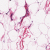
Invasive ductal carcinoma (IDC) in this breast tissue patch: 0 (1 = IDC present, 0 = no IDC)